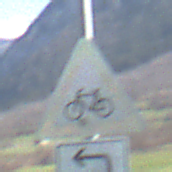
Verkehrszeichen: RadverkehrRechts
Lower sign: RichtungsangabeDurchPfeile2
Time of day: MorningAfternoon
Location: Outdoor (Nature)
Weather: PartlyCloudy
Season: NotSpecified
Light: Natural